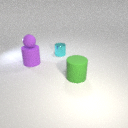
small purple rubber sphere above large purple rubber cylinder